Question: I have a panel (the white space), and two DataGridViews represented by the green and blue squares. The panel is anchored to take up most of the center of my screen, and grows/shrinks with the window size.
I would like the green square to always stay with it's right border in the middle of the screen and take up the left half of the screen. Equally, I'd like the blue square to stay with its left border in the middle and to take up the right half of the screen.
Do I need to do this programmaticly? I can't seem to find a combination of anchoring or docking that makes this happen, and adding more panels as containers yields the same issue in the end.

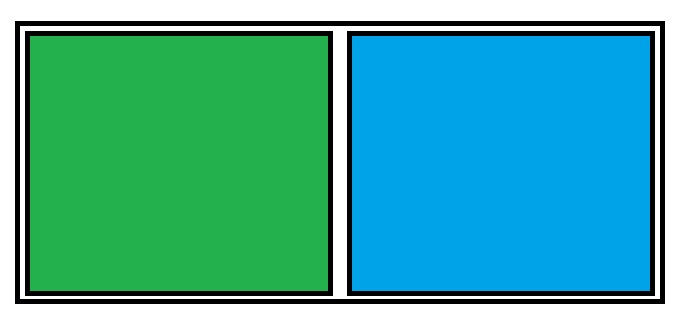
Answer: Not sure if this is what you want:
1. Creating a SplitContainer on the screen. Anchor = Top, Bottom, Left, Right
IsSplitterFixed = True (Trick)
2. Creating another two datagridviews, each a side inside the SplitterContainer Dock = Fill